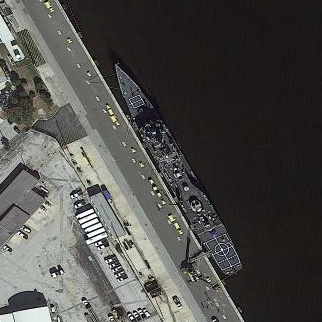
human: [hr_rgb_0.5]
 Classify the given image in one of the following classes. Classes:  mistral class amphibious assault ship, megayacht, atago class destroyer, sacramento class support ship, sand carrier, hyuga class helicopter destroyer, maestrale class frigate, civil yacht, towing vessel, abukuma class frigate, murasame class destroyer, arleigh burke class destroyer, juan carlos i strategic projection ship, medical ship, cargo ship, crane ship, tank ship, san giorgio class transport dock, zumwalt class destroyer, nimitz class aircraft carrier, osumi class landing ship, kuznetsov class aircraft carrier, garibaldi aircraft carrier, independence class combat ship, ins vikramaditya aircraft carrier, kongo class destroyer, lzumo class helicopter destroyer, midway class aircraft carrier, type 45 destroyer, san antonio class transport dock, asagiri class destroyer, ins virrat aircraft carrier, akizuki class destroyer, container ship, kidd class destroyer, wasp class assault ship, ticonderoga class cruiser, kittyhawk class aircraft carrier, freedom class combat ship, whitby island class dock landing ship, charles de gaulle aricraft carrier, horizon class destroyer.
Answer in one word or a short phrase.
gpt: Ticonderoga class cruiser